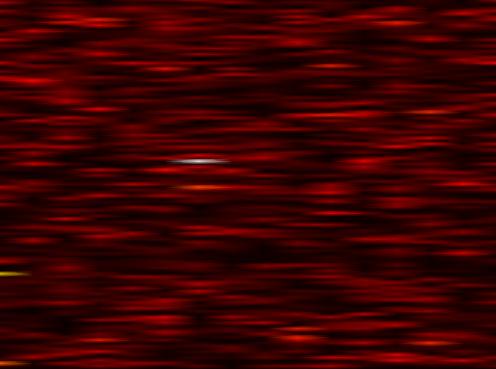
Label: FBMC